Question: Has anyone else received that warning while uploading the application to App Store?
Everything was going well before today, but when I started to upload the application I began getting the below warning, telling me to update the architecture to support 64-bit.
When I performed the function asked of me, I began getting a lot of errors. If I upload it with a warning will it affect my other code?
We build the app in unity pro 4.5.5 and exported the project to Xcode with iOS 7.0 as build target. Now when we are changing it to standard architecture which consist of arm64 we get lot of errors stating that the unity libraries are not supporting arm64 architecture.
Please let me know if anybody is facing a similar warning while uploading the ipa and any preferable solutions or suggestions are welcomed. Thanks in advance for help.

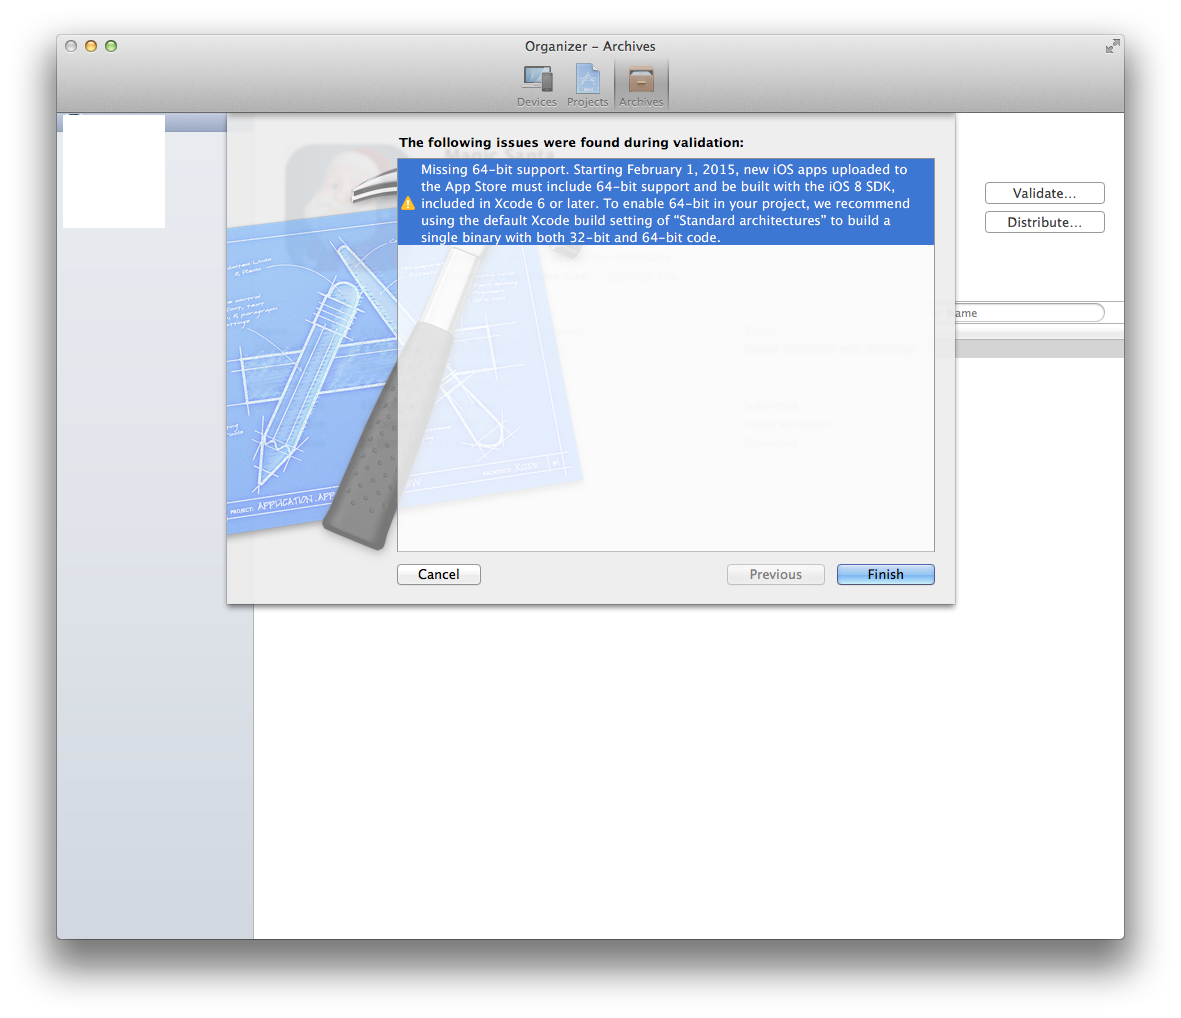
Answer: Unity 4.6 latest version is fixing the armv64. So from now if you create a project in unity for iOS please update it to 4.6 and then create. Cheers.